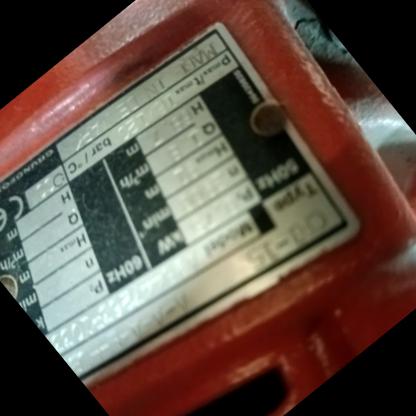
Klasa: tabliczka-znamionowa